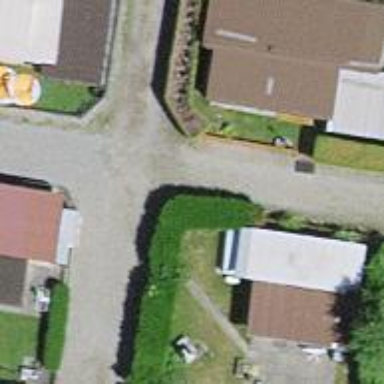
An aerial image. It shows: Driveway made of pebblestone.